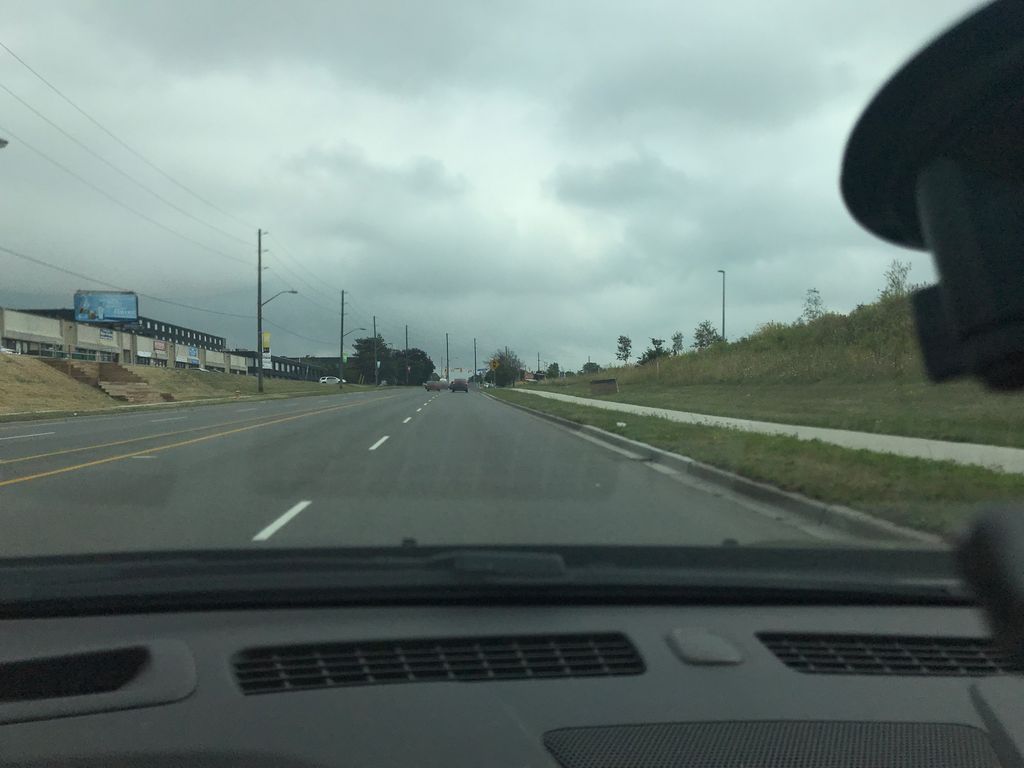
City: toronto